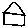
Label: house